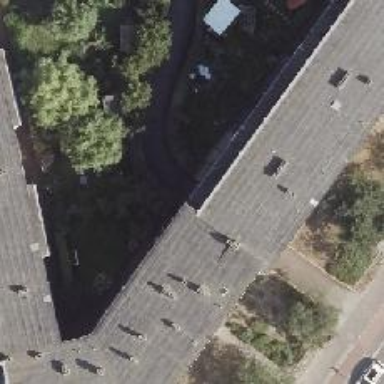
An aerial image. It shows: Driveway tunnel that serves as building passage.